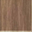
Piece: xx